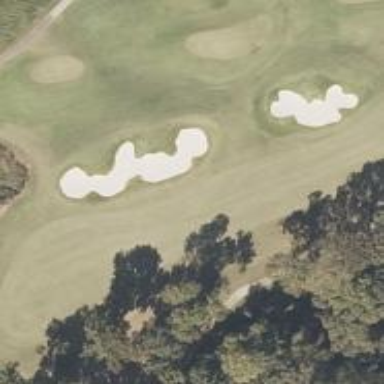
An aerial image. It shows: Golf hole.